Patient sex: F
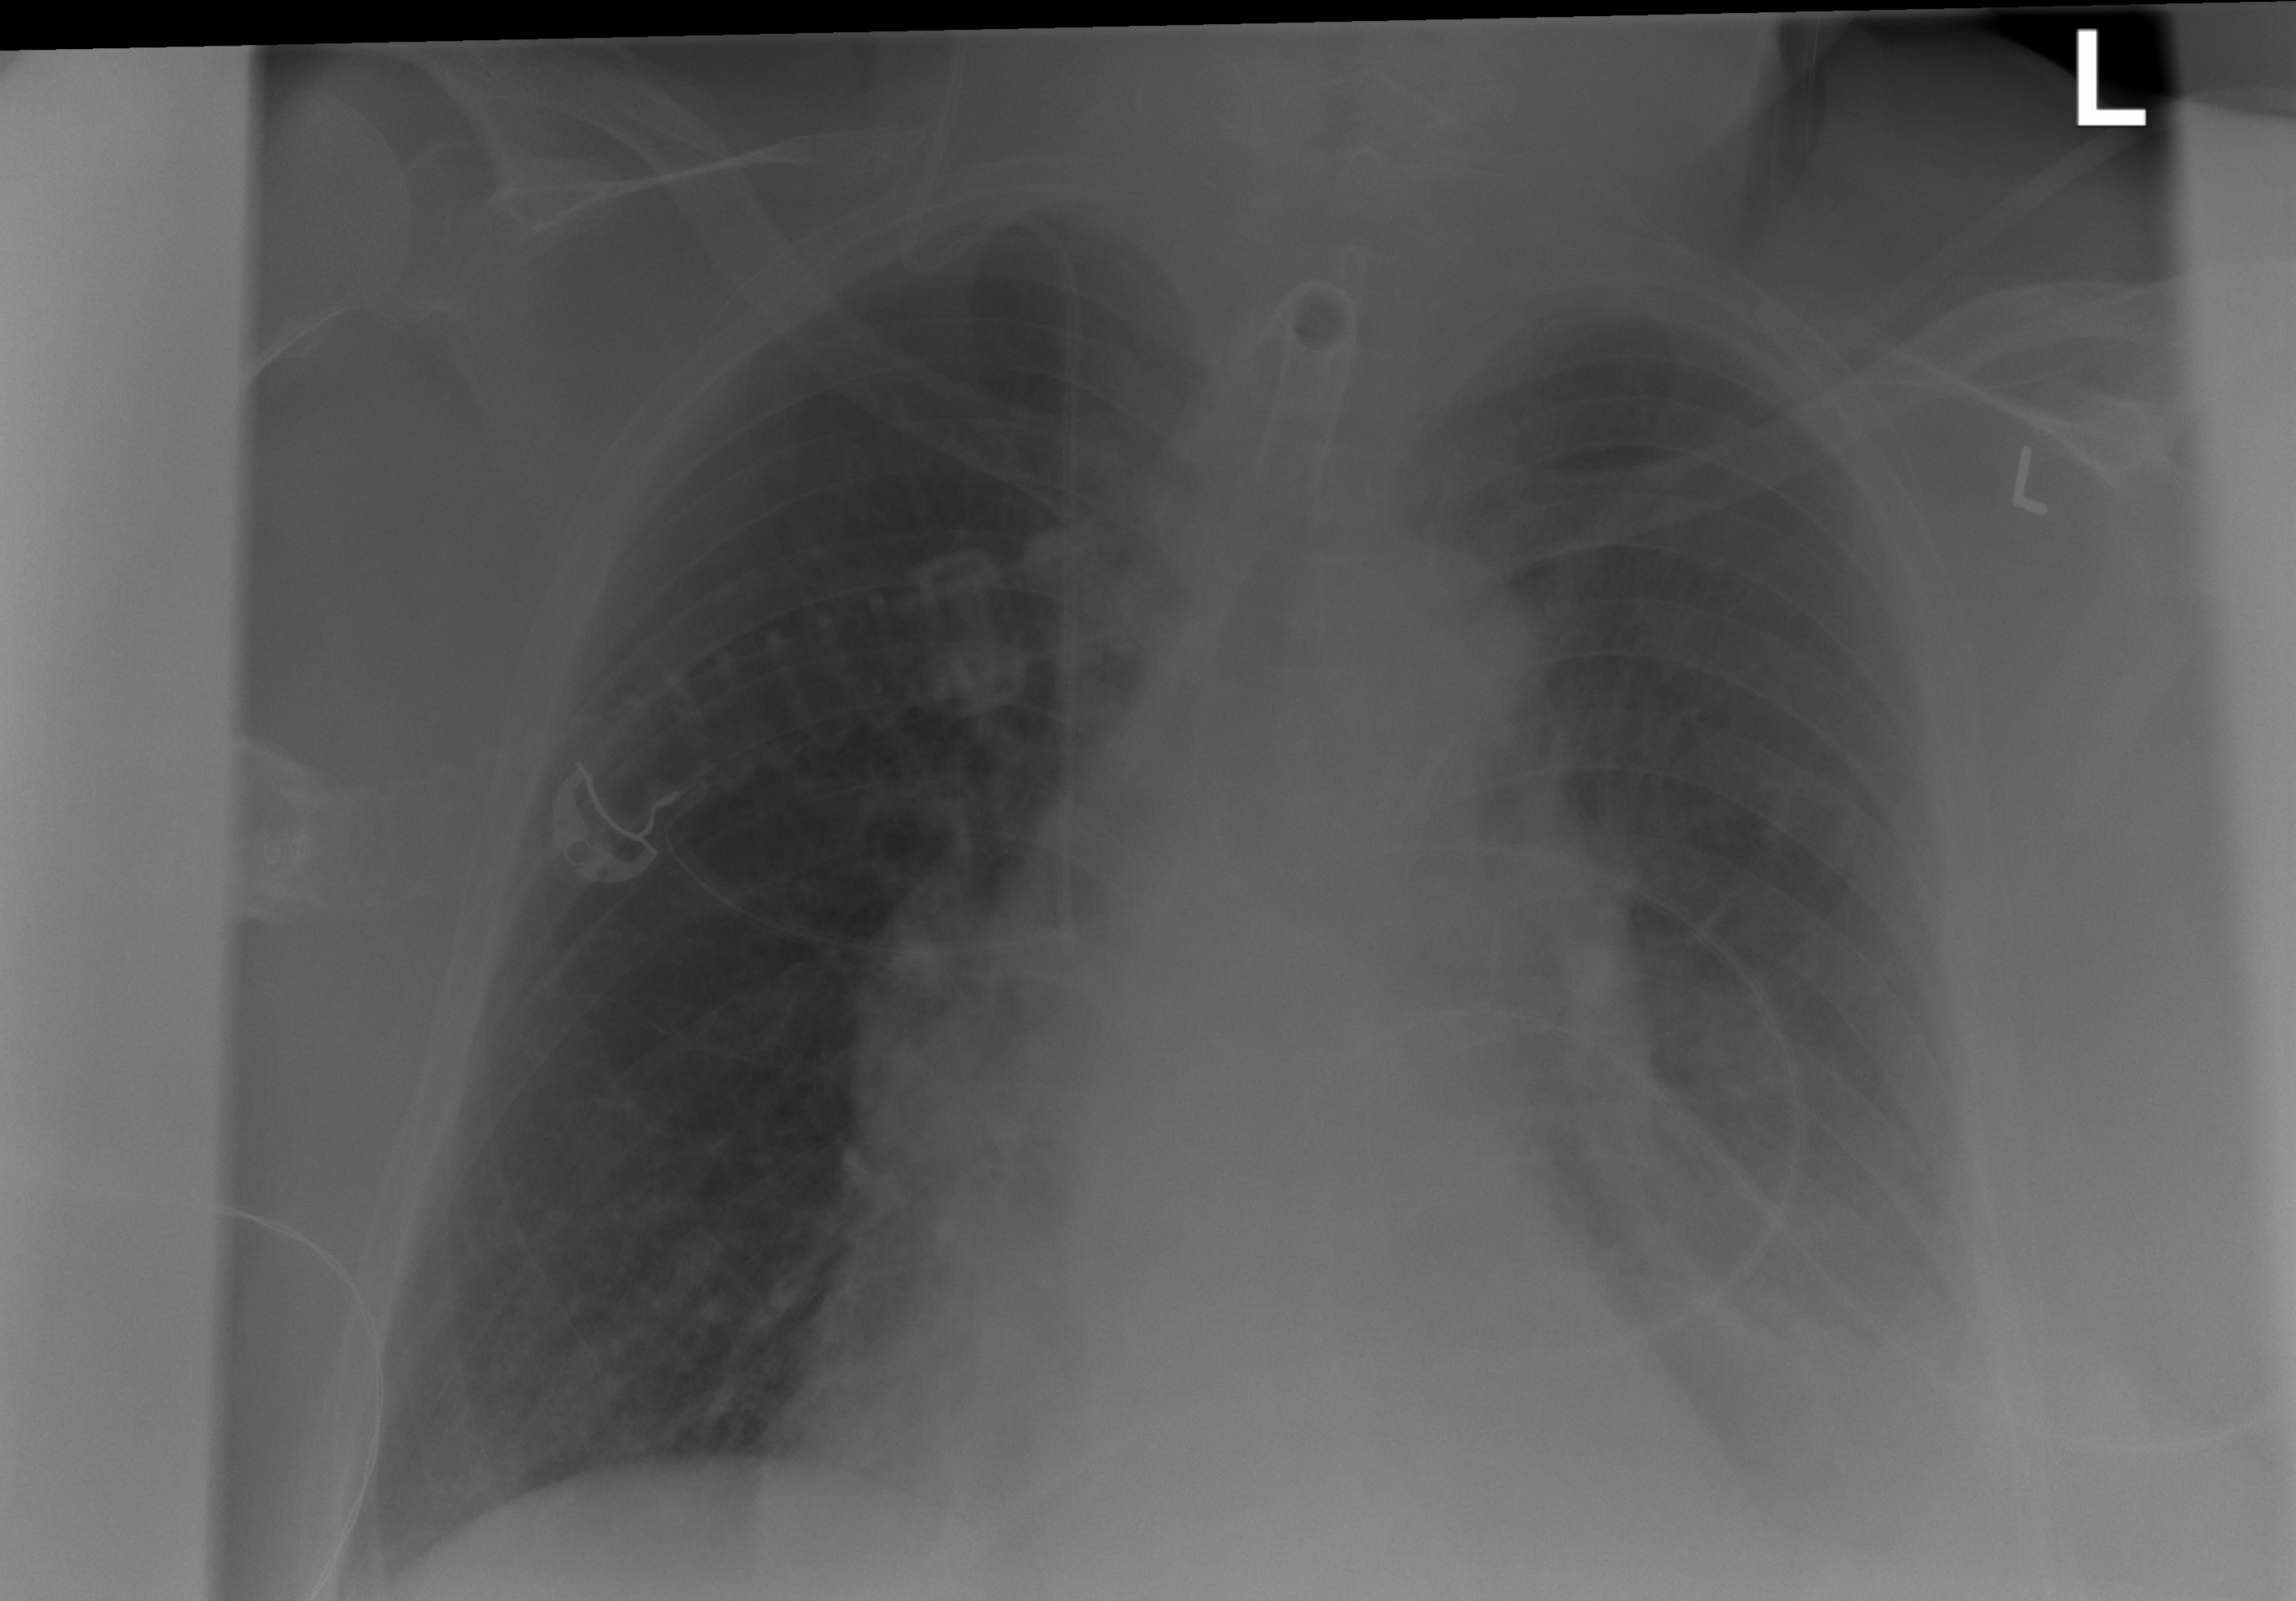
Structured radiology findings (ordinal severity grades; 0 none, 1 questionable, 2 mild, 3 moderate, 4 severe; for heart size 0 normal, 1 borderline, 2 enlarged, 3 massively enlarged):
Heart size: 2
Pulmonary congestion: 0
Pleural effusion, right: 0
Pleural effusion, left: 2
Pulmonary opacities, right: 0
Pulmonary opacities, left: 0
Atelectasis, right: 0
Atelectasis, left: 2